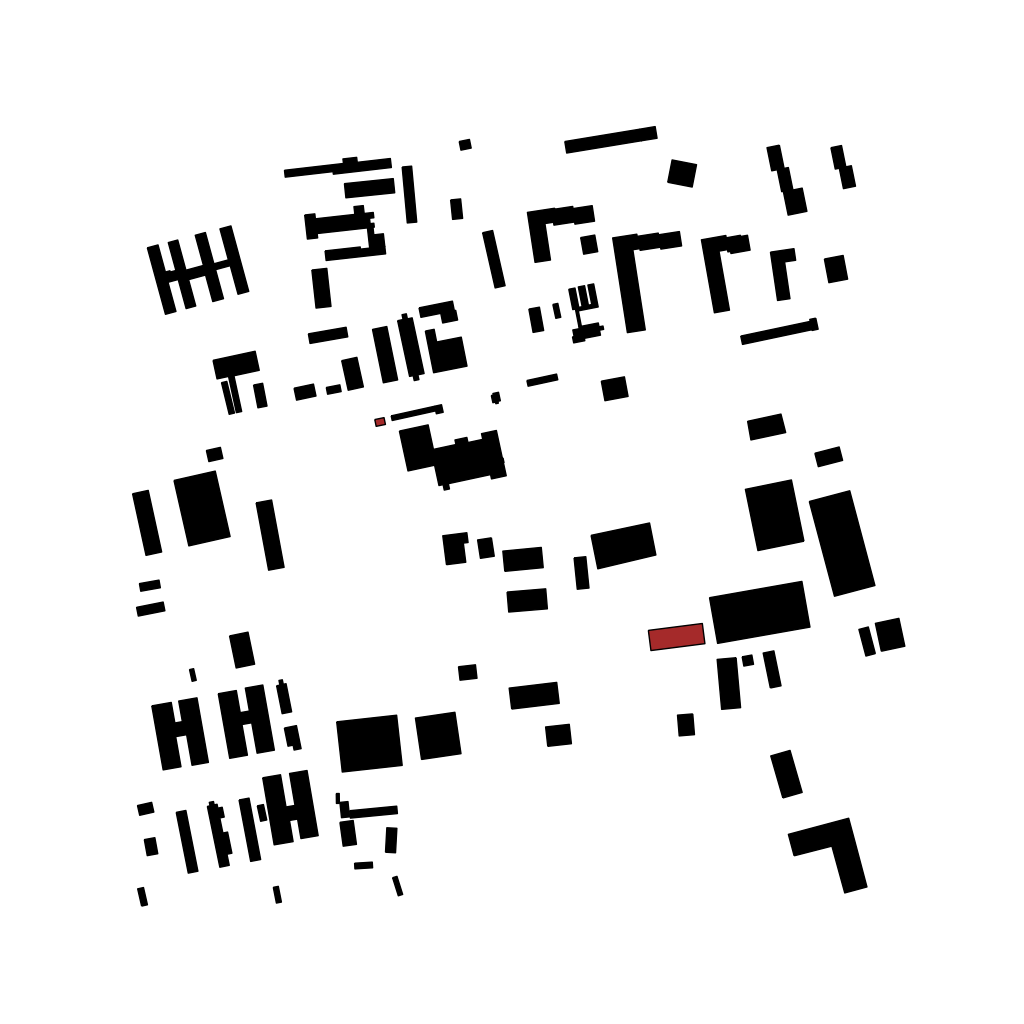
Tags: overhead vector_map, industrial, recreation, residential, special, modern, high_rise, individual_rise, low_rise, density_1, Building, Facility, 1.0 km²